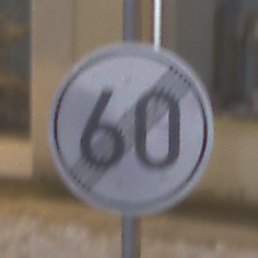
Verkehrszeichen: EndeGeschwindigkeit60
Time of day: Night
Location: Outdoor (Urban)
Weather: Overcast
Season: Winter
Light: Artificial